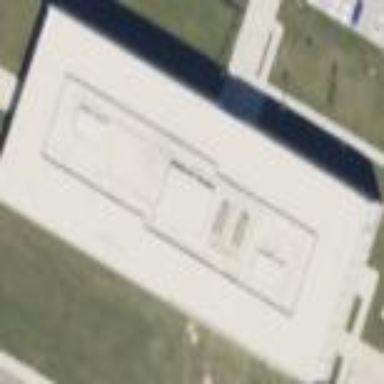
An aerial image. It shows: Government office building.